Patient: sex M, age 52
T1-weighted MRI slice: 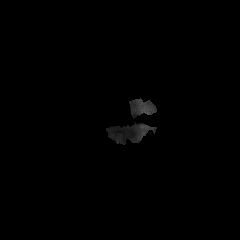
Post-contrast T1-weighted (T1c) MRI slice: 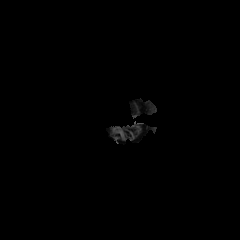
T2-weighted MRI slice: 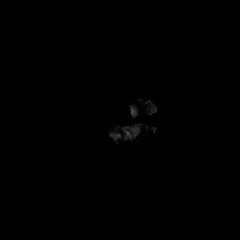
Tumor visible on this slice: no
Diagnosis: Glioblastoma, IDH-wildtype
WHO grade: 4